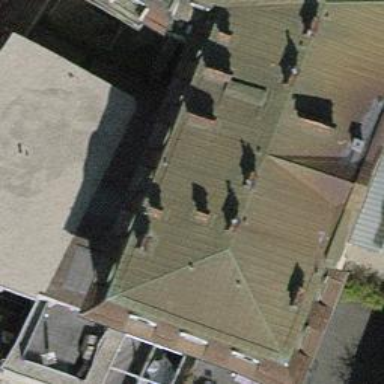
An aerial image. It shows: Unique quadruple saltbox-shaped roof outlines building with multiple apartments.